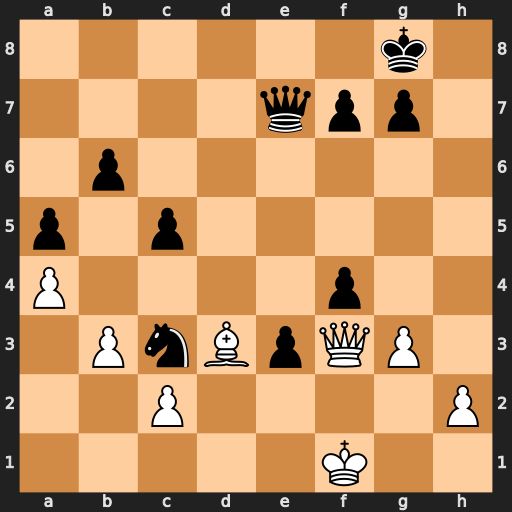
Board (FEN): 6k1/4qpp1/1p6/p1p5/P4p2/1PnBpQP1/2P4P/5K2
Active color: w
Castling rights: -
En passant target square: -
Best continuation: Qa8+ Qf8 Bh7+ Kxh7 Qxf8